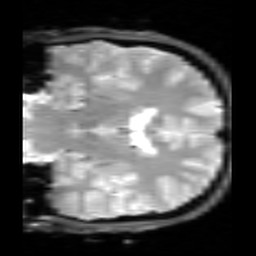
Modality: inplaneT2
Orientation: coronal
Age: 27
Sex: male
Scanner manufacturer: siemens
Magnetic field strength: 2.894 T
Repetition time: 5 s
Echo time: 0.033 s